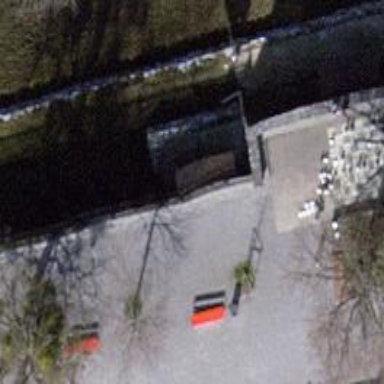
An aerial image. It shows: Viewpoint for tourists.